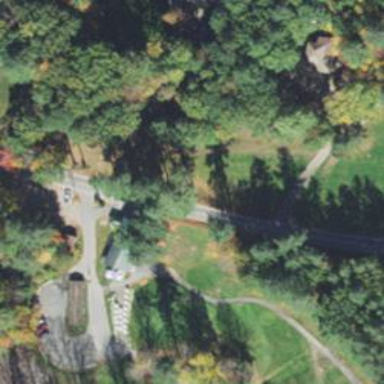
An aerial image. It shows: Golf clubhouse.